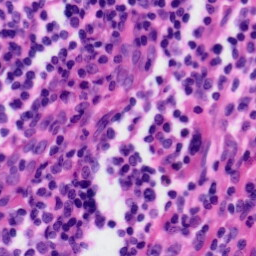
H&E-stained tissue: Tonsil